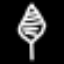
Label: leaf